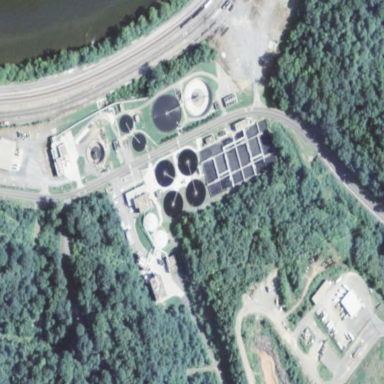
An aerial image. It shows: Industrial wastewater plant. It is man-made and designed for wastewater treatment.